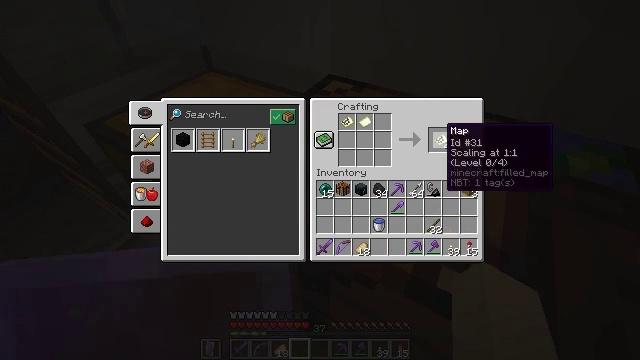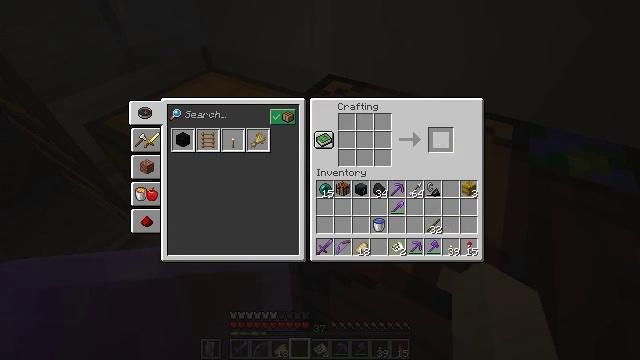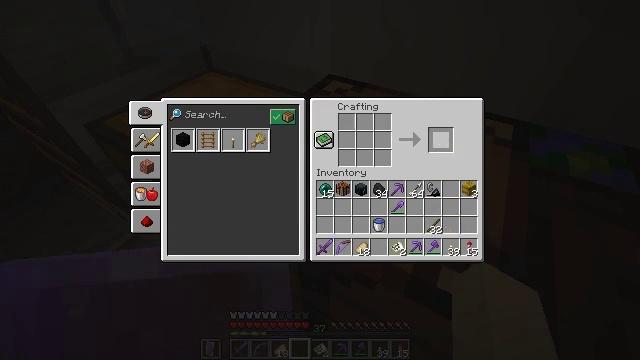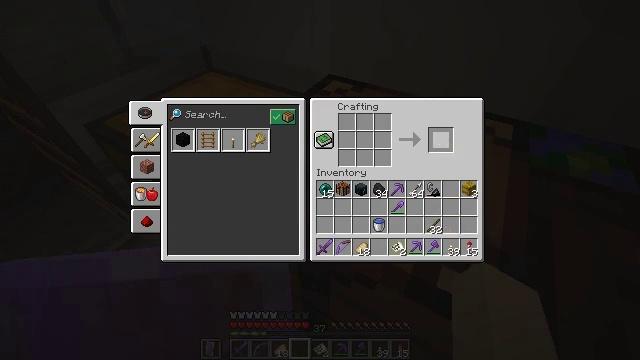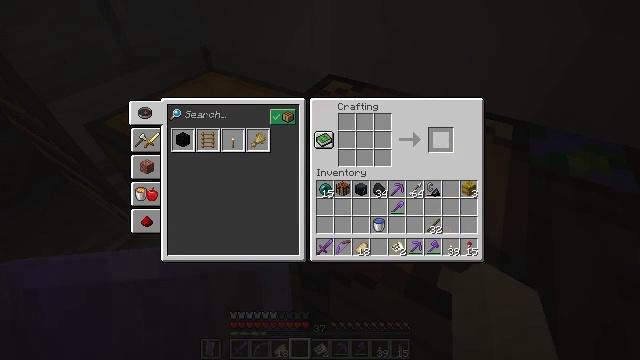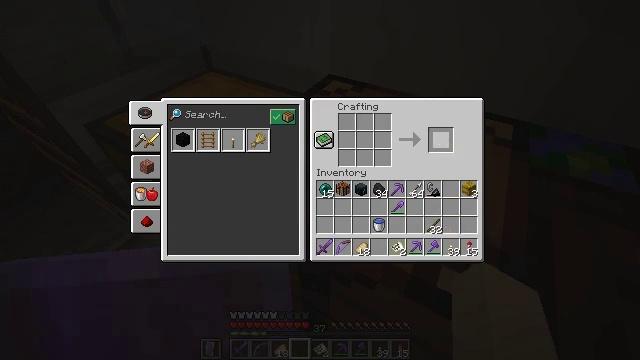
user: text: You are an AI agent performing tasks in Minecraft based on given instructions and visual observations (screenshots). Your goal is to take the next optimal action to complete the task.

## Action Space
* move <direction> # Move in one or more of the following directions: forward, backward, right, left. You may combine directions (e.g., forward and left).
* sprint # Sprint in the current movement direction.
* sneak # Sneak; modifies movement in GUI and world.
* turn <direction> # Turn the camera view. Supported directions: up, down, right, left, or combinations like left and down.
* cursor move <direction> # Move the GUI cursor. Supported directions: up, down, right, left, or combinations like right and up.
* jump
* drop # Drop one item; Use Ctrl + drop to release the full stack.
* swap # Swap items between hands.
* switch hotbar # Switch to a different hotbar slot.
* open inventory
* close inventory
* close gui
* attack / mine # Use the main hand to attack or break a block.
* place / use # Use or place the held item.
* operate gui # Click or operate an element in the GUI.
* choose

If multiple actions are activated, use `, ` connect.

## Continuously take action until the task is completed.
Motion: motion action
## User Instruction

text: Use paper to craft a filled map.
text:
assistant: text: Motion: sneak, attack / mine
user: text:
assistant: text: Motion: sneak, attack / mine
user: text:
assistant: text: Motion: sneak, attack / mine
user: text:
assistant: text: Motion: sneak
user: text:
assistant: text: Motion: no_op
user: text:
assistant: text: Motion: no_op